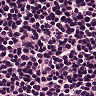
Metastatic tissue present: no